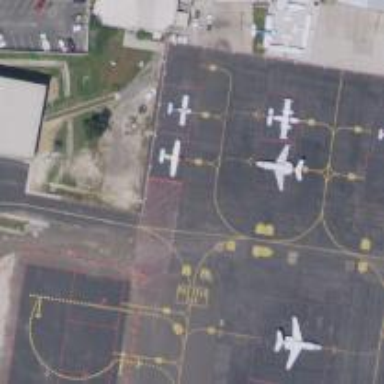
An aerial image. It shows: View of taxiway at the airport.